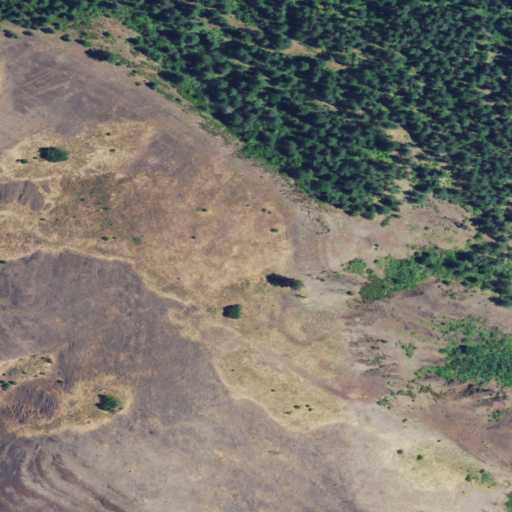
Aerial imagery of mountain in Idaho named Mount Stewart containing grassland, evergreen forest, and shrub